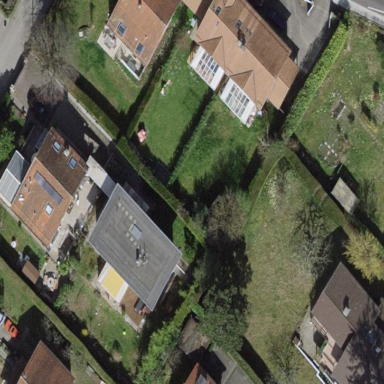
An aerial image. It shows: Garden surrounded by fence.